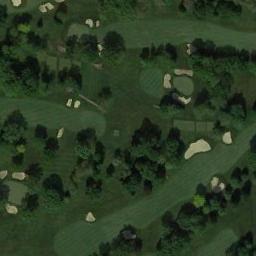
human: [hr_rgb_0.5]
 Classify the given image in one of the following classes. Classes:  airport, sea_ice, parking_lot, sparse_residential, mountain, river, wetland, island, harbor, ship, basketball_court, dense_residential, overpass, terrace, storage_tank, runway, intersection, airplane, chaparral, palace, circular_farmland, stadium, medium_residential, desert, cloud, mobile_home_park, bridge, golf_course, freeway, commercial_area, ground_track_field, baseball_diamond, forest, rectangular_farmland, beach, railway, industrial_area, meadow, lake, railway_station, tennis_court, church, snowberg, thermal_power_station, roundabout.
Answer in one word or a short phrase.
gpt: golf_course